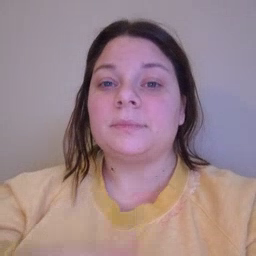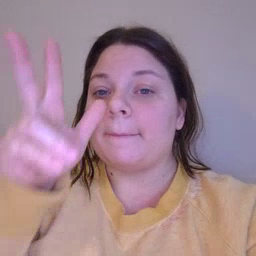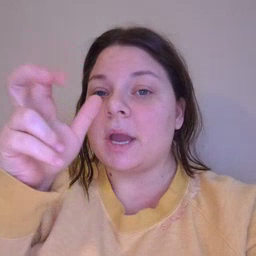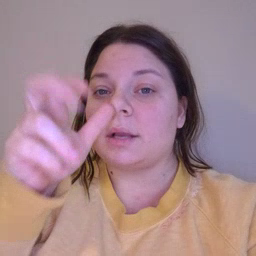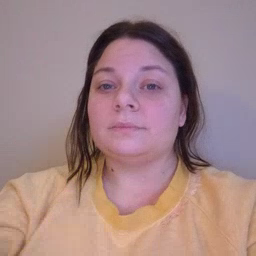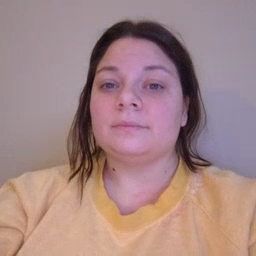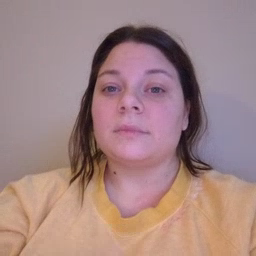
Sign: bug